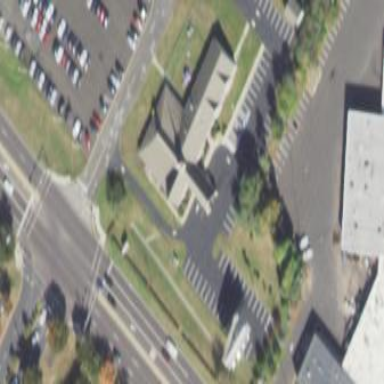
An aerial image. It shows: Building serving as place of worship.